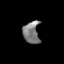
Tissue: prostate
Cell type: T cells
Senescence score: 0.3184
Nuclear area (px): 352
Mean DAPI intensity: 124.847